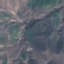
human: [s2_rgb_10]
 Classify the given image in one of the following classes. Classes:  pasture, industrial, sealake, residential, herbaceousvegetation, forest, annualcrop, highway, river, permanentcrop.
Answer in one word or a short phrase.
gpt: HerbaceousVegetation